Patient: sex F, age 35
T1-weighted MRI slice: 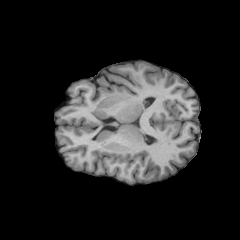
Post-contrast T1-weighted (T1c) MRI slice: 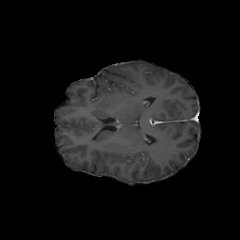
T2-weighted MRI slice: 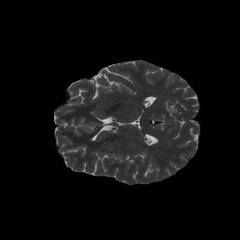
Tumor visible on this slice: no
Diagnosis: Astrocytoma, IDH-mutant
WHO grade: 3